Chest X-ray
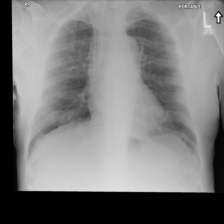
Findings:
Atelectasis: negative
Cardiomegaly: negative
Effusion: negative
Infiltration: negative
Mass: negative
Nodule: negative
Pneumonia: negative
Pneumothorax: negative
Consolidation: negative
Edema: negative
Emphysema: negative
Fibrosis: negative
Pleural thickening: negative
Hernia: negative